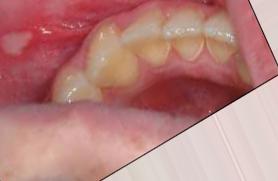
Condition: Mouth Ulcer